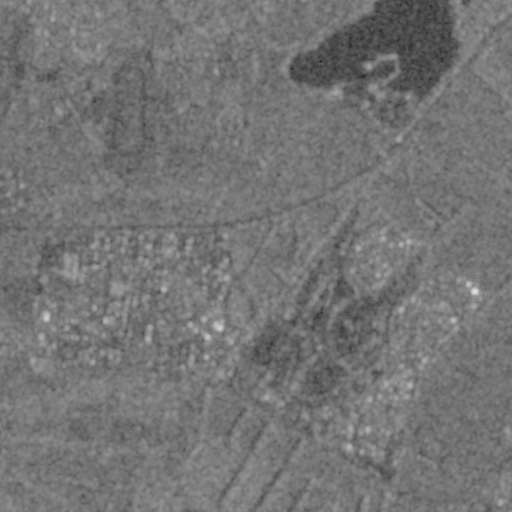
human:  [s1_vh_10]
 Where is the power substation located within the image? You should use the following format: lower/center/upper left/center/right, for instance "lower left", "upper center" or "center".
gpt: The power substation is located in the lower right of the image.
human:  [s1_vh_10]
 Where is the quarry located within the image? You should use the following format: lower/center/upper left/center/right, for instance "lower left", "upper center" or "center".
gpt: The quarry is located in the upper right of the image.
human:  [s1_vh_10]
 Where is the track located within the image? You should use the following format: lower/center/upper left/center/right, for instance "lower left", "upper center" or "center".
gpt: The track is located in the upper left of the image.
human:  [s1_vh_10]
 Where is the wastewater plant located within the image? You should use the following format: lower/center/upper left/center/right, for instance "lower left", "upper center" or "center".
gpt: The wastewater plant is located in the center left of the image.
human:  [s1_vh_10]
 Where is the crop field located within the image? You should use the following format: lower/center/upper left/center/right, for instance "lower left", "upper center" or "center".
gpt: There is no crop field in the image.

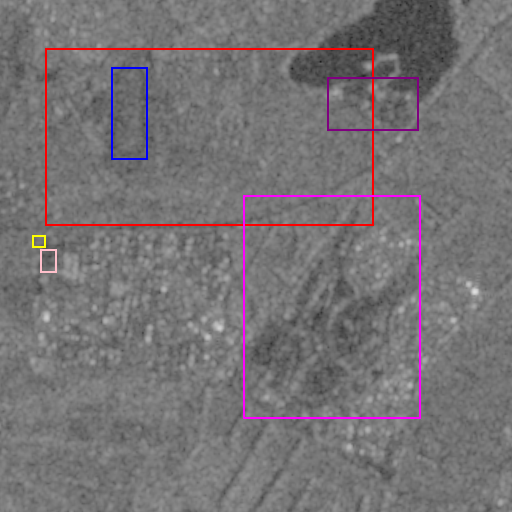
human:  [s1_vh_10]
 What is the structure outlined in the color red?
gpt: The structure outlined in red is a crop field.
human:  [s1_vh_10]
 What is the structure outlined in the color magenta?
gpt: The structure outlined in magenta is a park.
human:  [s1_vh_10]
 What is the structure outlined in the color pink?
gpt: The structure outlined in pink is a parking lot.
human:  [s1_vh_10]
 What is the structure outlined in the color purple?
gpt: The structure outlined in purple is a quarry.
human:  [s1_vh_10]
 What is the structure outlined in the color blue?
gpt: The structure outlined in blue is a track.
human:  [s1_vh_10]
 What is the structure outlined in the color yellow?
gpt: The structure outlined in yellow is a wastewater plant.
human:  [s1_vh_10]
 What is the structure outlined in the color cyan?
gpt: There is no cyan outline.